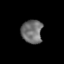
Tissue: lung
Cell type: Endothelial cells
Senescence score: 0.2303
Nuclear area (px): 487
Mean DAPI intensity: 111.686